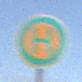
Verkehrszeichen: Haltestelle
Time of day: Midday
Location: Outdoor (Nature)
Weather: PartlyCloudy
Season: NotSpecified
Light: Natural